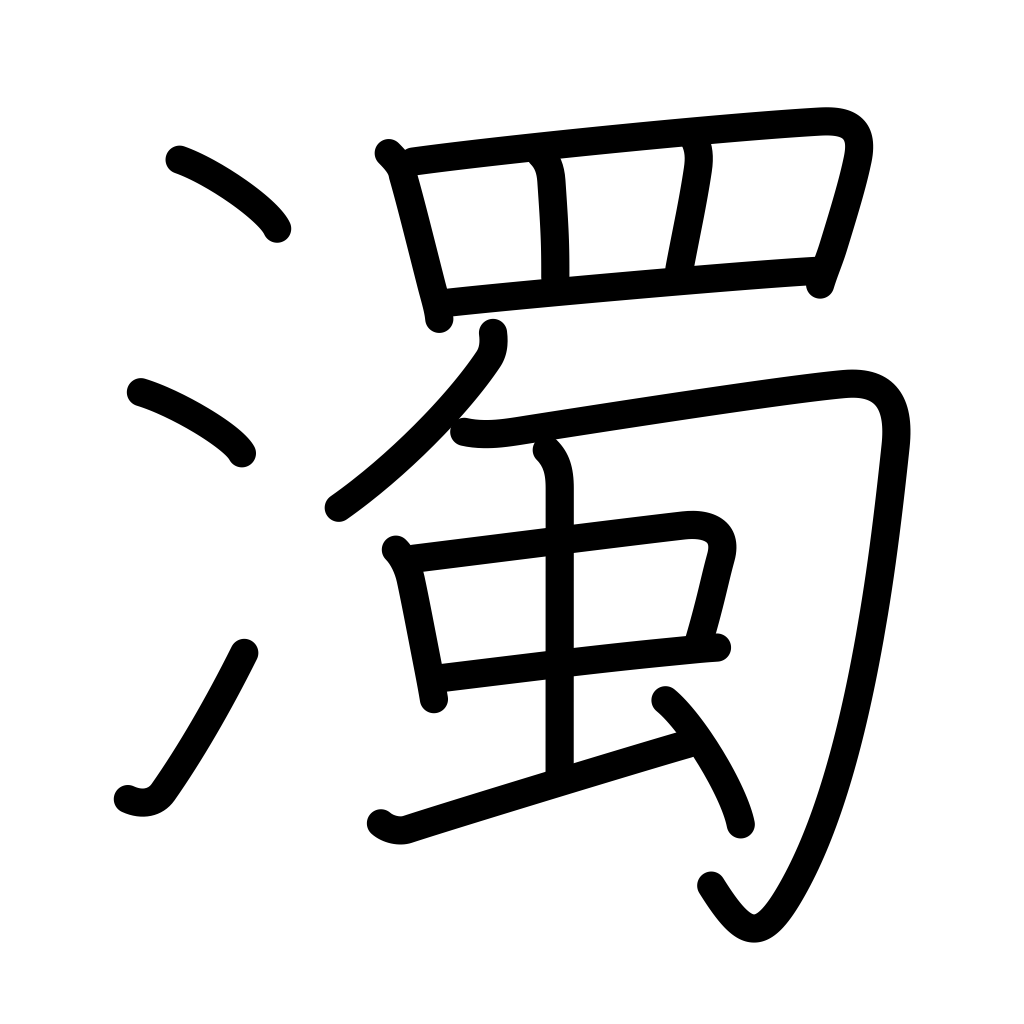
Meaning: voiced, uncleanness, wrong, nigori, impurity